Interaction volume radius: 5 \u00c5
Interaction volume height: 10 \u00c5
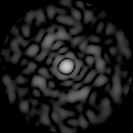
Disorder parameter: 0.8251